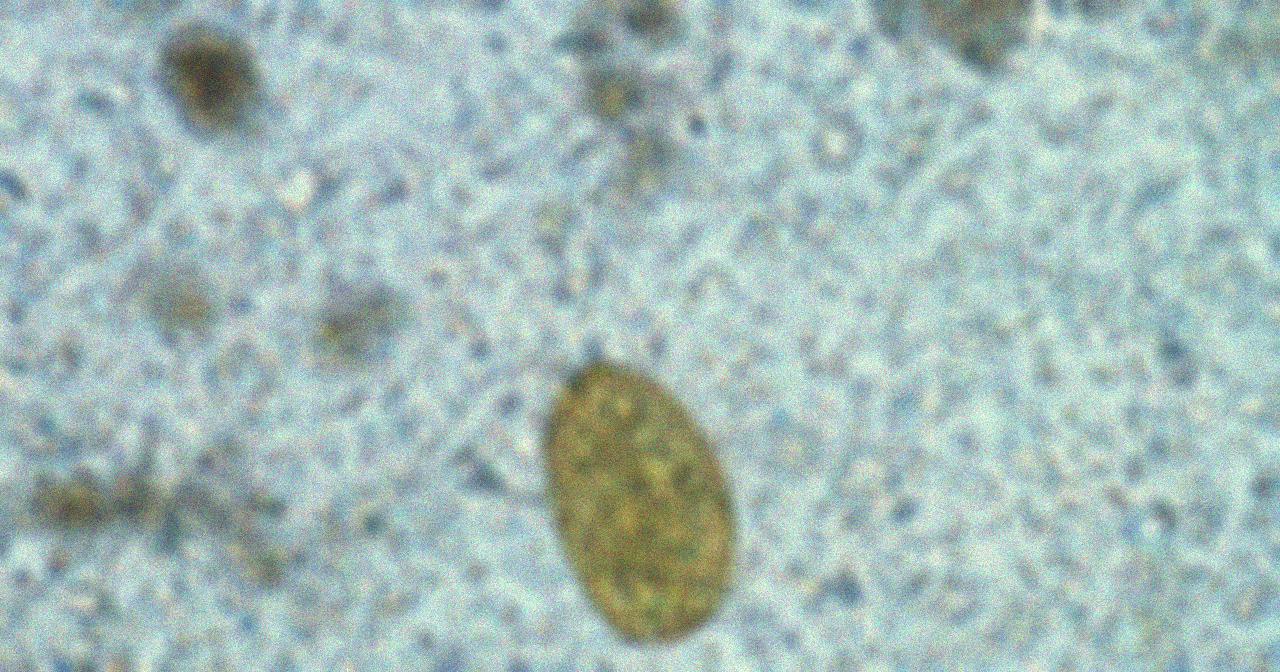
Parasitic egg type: Paragonimus spp